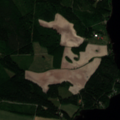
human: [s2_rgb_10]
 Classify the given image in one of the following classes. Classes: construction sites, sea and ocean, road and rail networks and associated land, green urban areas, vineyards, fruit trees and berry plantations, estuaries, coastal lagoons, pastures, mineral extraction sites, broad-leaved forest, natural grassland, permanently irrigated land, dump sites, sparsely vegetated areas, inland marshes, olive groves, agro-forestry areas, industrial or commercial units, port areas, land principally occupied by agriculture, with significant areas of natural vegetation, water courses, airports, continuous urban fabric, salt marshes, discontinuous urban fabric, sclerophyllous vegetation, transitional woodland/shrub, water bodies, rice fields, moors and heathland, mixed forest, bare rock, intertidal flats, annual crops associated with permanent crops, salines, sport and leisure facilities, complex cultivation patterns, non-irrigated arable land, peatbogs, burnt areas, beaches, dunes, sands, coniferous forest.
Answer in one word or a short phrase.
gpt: non-irrigated arable land, land principally occupied by agriculture, with significant areas of natural vegetation, coniferous forest, mixed forest, water bodies